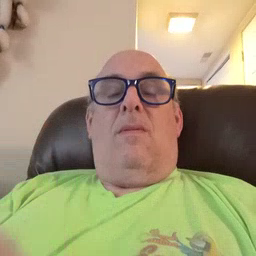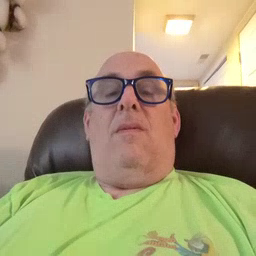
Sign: yellow